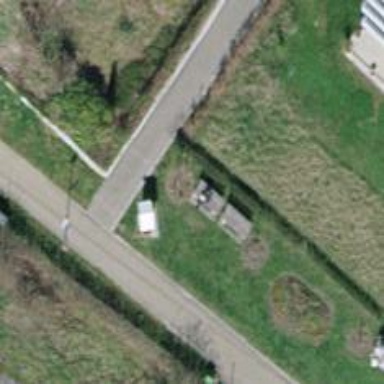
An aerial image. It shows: Outdoor public bookcase is available.